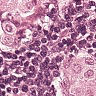
Metastatic tissue present: yes